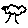
Label: tree